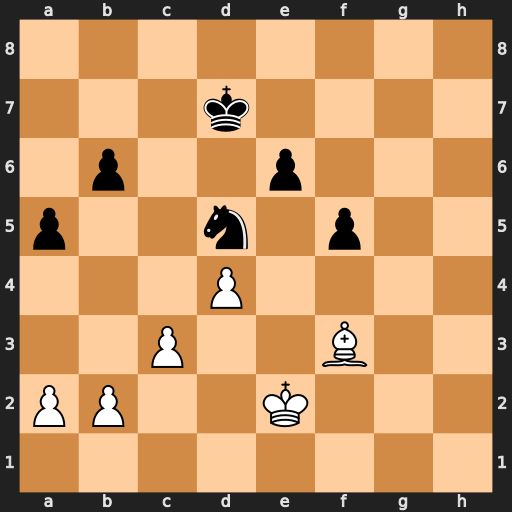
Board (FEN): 8/3k4/1p2p3/p2n1p2/3P4/2P2B2/PP2K3/8
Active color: w
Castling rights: -
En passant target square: -
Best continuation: Bxd5 exd5 a4